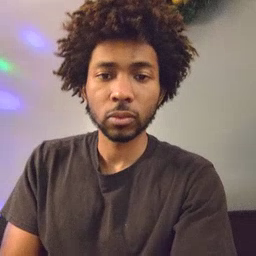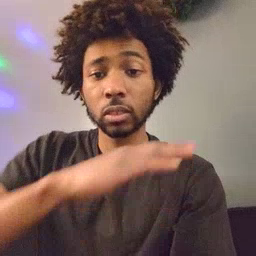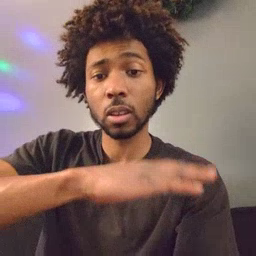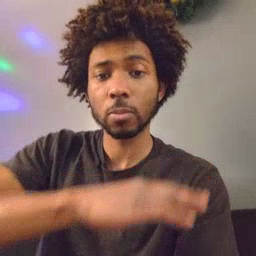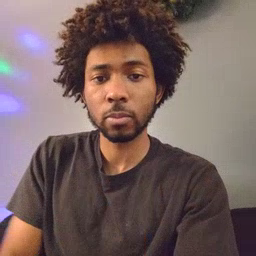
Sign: table